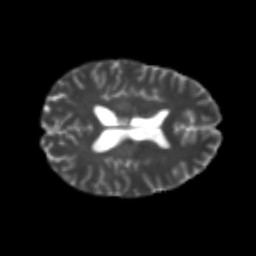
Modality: T2w
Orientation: axial
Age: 25
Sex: female
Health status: healthy
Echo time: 0.074 s